Aerial crown-view tile of a tropical tree (Barro Colorado Island, Panama), acquired 20250715:
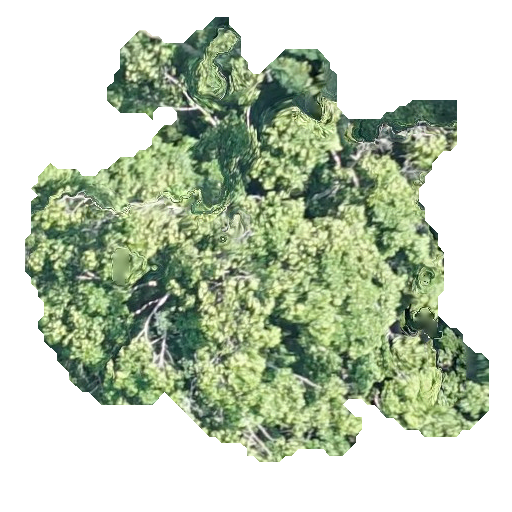
Species: Ocotea leptobotra
GBIF accepted scientific name: Ocotea leptobotra
Crown area: 201.391 m²